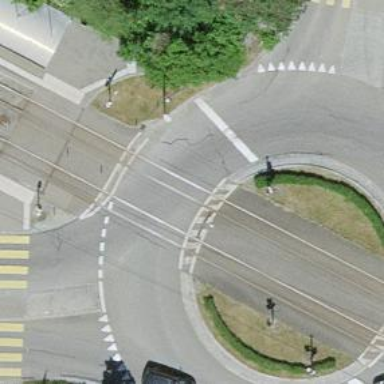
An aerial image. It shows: Level crossing with lights at the railway.